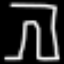
Label: pants